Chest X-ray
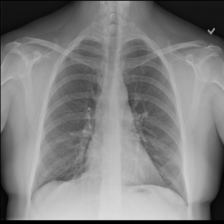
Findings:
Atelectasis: negative
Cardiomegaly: negative
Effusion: negative
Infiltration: negative
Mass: negative
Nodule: negative
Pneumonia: negative
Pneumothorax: negative
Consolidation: negative
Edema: negative
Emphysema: negative
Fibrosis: negative
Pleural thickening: negative
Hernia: negative